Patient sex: M
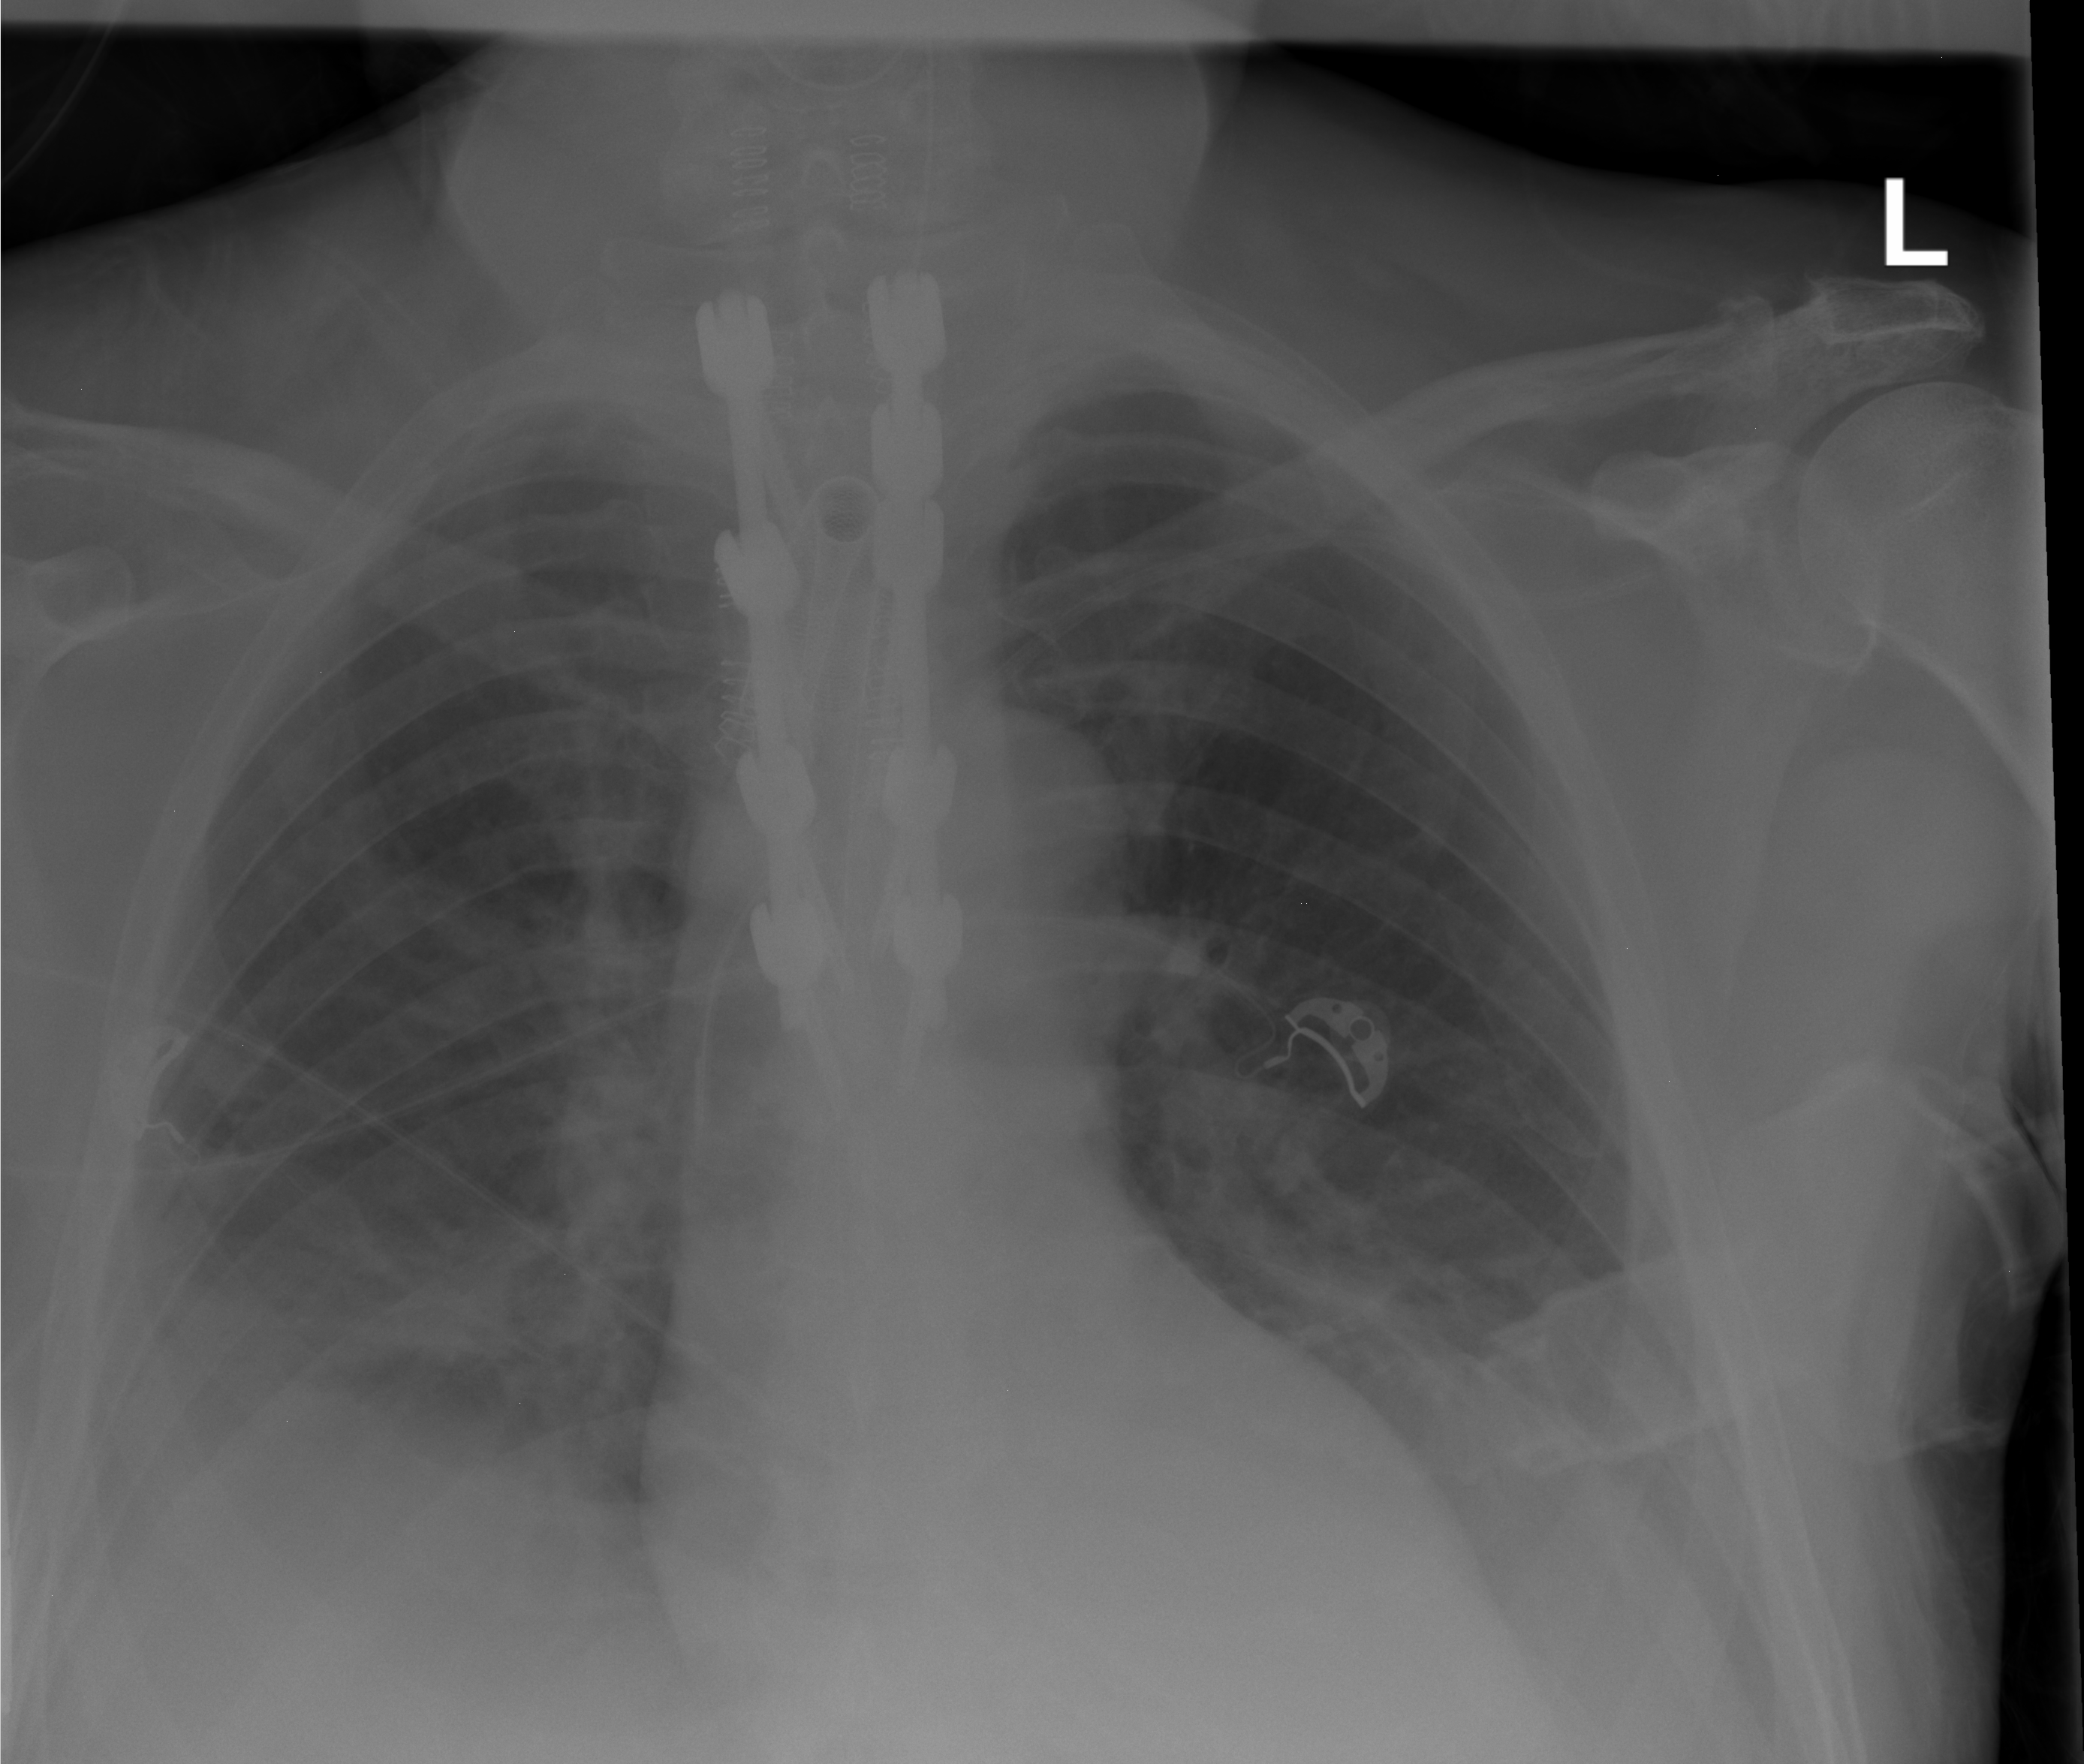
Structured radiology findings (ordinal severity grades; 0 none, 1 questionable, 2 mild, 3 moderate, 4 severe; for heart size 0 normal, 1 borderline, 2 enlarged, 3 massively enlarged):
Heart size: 0
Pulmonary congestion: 0
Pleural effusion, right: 2
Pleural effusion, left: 2
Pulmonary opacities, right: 2
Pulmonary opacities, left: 0
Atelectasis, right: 2
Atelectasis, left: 2